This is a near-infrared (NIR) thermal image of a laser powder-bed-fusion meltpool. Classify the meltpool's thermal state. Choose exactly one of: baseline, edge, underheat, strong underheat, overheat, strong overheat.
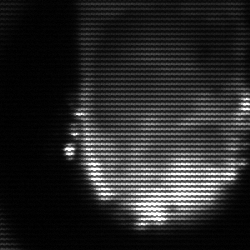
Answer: baseline